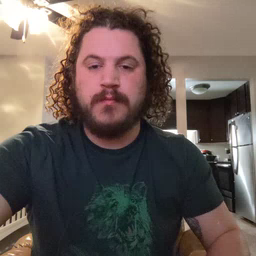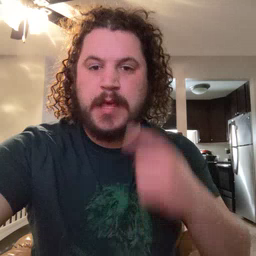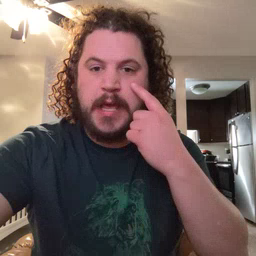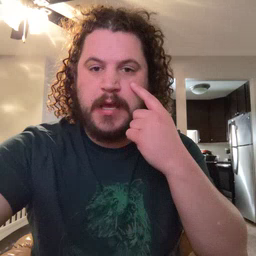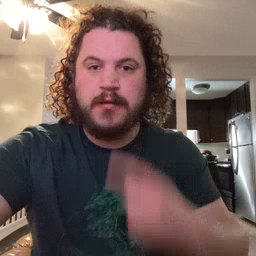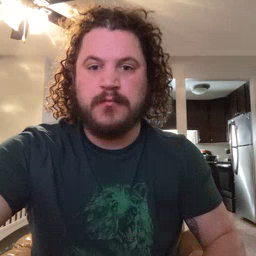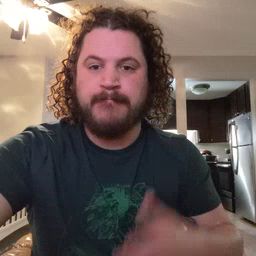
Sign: eye